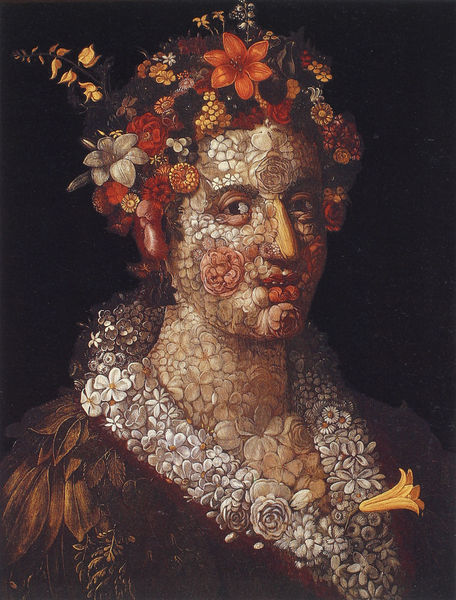
Titel: Flora
Künstler: Giuseppe Arcimboldo
Institution: Paris, Privatsammlung
Schlagwörter: blätter, dunkel, gemälde, mann, weiß, gelb, blumen, braun, bunt, frau, haar, kleid, mund, nase, schmuck, schwarz, blüte, blüten, rose, rosen, rot, malerei, augen, federn, gesicht, kragen, bildnis, holland, portrait, porträt, haare, brustbild, schultern, schön, stillleben, floral, collage, tulpe, zweig, torso, leinwand, proträt, lilie, nelke, halbprofil, blumenkranz, narzisse, lilien, gänseblümchen, kurzhaar, blütten, brustbildnis, arcimboldo, konterfei, blumenkleid, verfremdung, 16. jahrhundert, blumenfrau, matheruiten, blumenhaare, gesicht torso